Question: I have a link and a button, each in their own div, and then wrapped in a shared div. The link is centered on the page, and the button is aligned to the right side of the page. I want to keep this, but have the two items on the same line. How can I do this?
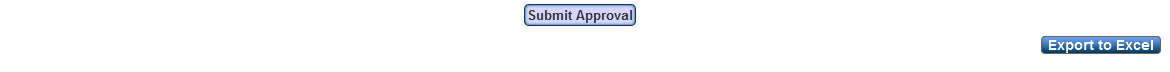
Answer: Use floats on your divs, something like this:
'''
<div class="wrapper">
<div class="center">
center
</div>
<div class="right">
right
</div>
</div>
'''
and for css:
'''
.wrapper {
width: 100%;
}
.center {
float: left;
margin-left: 50%;
}
.right {
float: right;
}
'''
<URL>